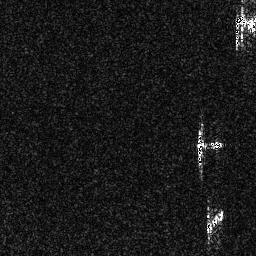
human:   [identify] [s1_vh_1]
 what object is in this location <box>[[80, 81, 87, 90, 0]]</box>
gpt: <ref>1 small ship at the bottom right</ref>